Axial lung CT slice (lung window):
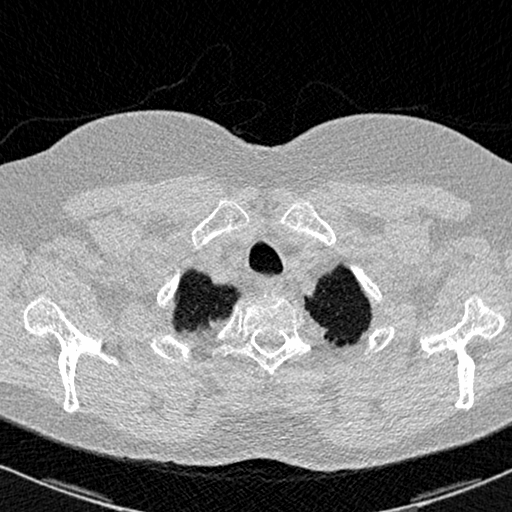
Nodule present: no